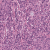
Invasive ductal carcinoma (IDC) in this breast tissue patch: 1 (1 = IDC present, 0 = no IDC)